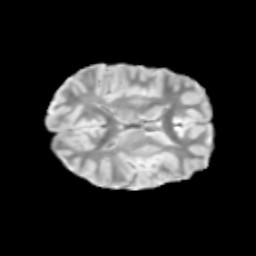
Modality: T2w
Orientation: axial
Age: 9
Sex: male
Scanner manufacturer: siemens
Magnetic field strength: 3 T
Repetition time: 3.8 s
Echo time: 0.07 s